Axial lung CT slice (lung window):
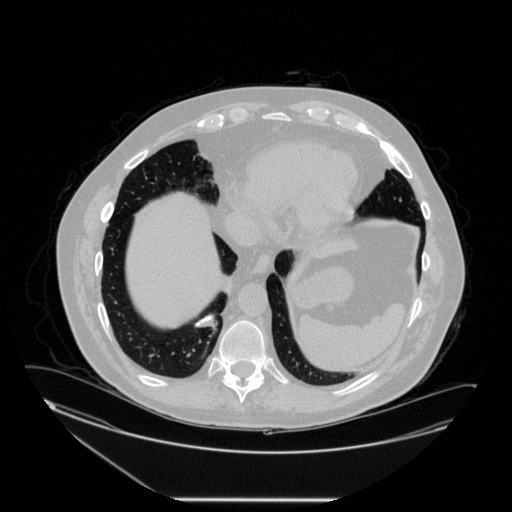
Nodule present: no